Question: Here is the code of XAML:
'''
<Window x:Class="WpfApp1.MainWindow"
xmlns="http://schemas.microsoft.com/winfx/2006/xaml/presentation"
xmlns:x="http://schemas.microsoft.com/winfx/2006/xaml"
xmlns:d="http://schemas.microsoft.com/expression/blend/2008"
xmlns:mc="http://schemas.openxmlformats.org/markup-compatibility/2006"
xmlns:local="clr-namespace:WpfApp1"
mc:Ignorable="d"
Title="MainWindow" Height="450" Width="800">
<Grid>
<ComboBox x:Name="CB" SelectedValue="{Binding Model,Mode=TwoWay,UpdateSourceTrigger=PropertyChanged}" DisplayMemberPath="Value" VerticalAlignment="Center">
</ComboBox>
</Grid>
</Window>
'''
And here is the code of code-behind:
'''
public partial class MainWindow : Window
{
public List<TestModel> Models { get; set; } = new List<TestModel>();
TestModel _Model = new TestModel() { Key = "Joe", Value = "456" };
public TestModel Model
{
get => _Model; set
{
if (_Model != value)
{
_Model = value;
}
}
}
public MainWindow()
{
InitializeComponent();
Models.Add(new TestModel() { Key = "John", Value = "123" });
Models.Add(new TestModel() { Key = "Joe", Value = "456" });
Models.Add(new TestModel() { Key = "Kay", Value = "547" });
Models.Add(new TestModel() { Key = "Rose", Value = "258" });
CB.ItemsSource = Models;
this.DataContext = this;
}
public class TestModel
{
public string Key { get; set; }
public string Value { get; set; }
}
}
'''
I bind the 'SelectedValue' to the Model which is already existed in the List. but the selection is still blank.

What's wrong with my code? I need the combobox select the item correctly.
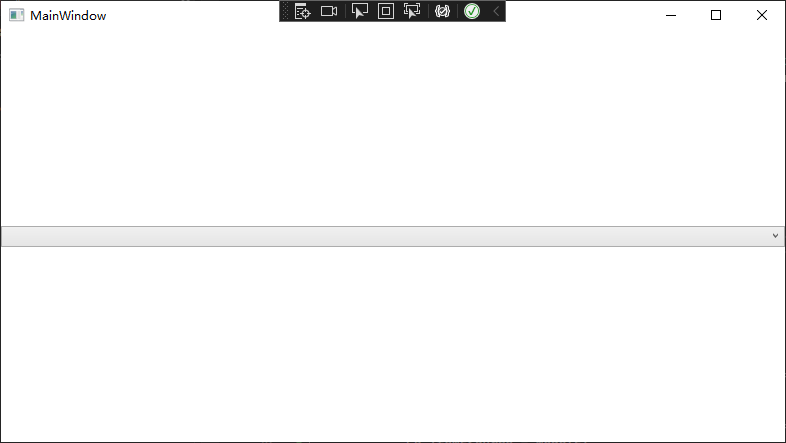
Answer: 'Model' should return one of the items from 'Models'.
Add this to the constructor before DataContext setter:
'''
Model = Models[1];
'''
The problematic line is
'_Model = new TestModel() { Key = "Joe", Value = "456" }' - you create an instance of 'TestModel' that is not present in the list. Even though it has the same property values, it is not the same object.